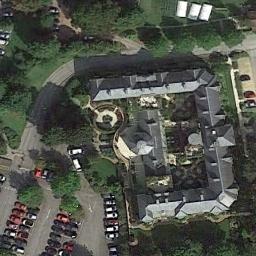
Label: church